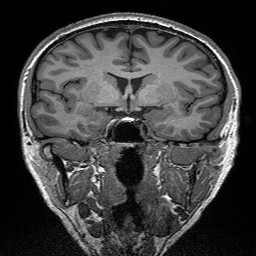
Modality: T1w
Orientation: sagittal
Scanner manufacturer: siemens
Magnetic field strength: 3 T
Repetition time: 2.3 s